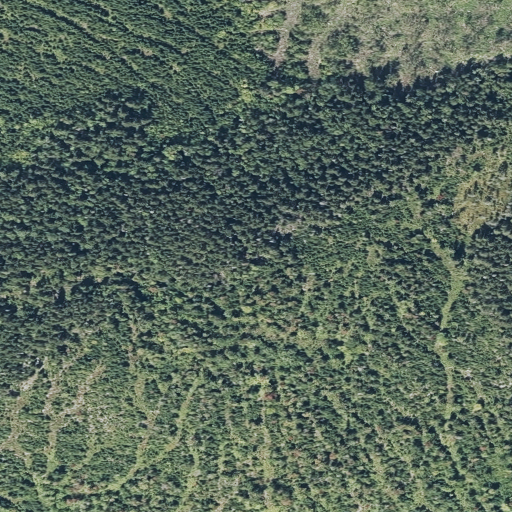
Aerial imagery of mountain in Maine named King and Bartlett Mountain containing evergreen forest, mixed forest, grassland, shrub, and deciduous forest